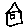
Label: house